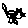
Label: cat